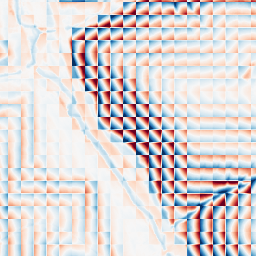
Category: wavelet
Decomposition family: wavelet_biorthogonal
Decomposition parameters: wavelet: bior1.3
level: 4
Upsampling method: bilinear
Upsampling parameters: scale: 8
Upsampling scale: 8